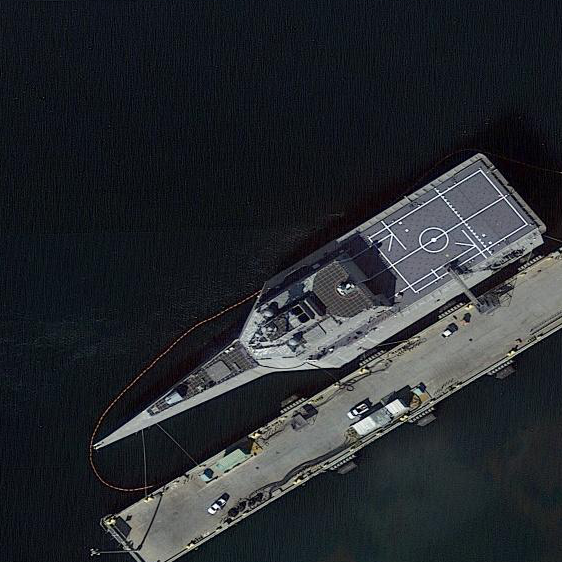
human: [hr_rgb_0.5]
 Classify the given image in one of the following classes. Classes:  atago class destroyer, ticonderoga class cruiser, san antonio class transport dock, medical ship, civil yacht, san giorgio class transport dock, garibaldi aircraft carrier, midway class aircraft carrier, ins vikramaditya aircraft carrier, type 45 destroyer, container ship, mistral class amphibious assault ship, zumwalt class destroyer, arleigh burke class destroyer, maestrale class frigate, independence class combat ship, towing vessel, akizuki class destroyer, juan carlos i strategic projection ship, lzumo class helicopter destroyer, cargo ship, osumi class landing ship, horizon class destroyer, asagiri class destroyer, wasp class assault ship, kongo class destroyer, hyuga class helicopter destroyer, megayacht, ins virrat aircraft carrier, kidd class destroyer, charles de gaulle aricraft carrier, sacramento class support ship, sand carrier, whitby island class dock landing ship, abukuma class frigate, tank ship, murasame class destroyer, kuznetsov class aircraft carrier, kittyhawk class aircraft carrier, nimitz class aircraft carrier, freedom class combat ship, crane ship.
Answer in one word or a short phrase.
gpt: Independence class combat ship